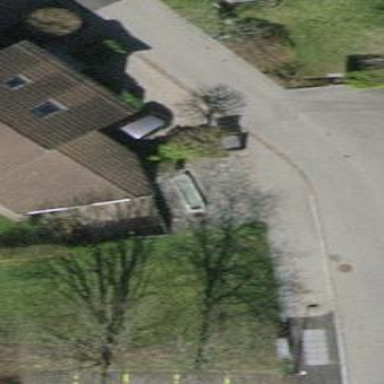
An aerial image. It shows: Garage building.